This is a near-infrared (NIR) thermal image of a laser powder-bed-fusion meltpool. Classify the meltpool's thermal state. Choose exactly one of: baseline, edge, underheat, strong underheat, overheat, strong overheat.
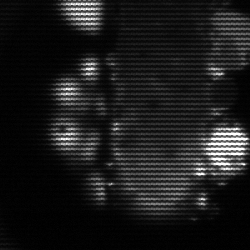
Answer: strong underheat